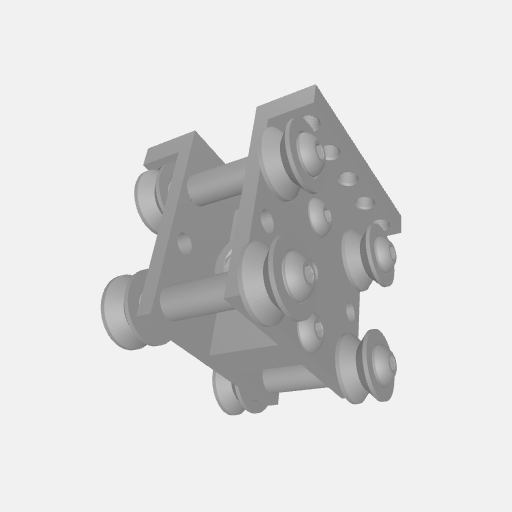
Part: VGuideLeadScrewDollyKit